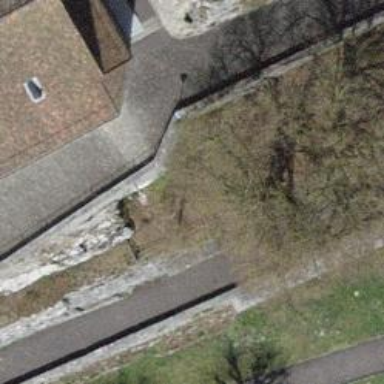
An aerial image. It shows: City wall serving as barrier.